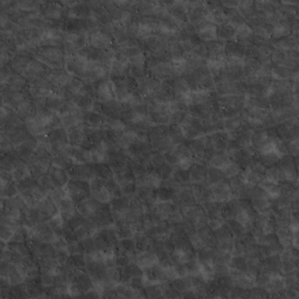
Label: non_frost